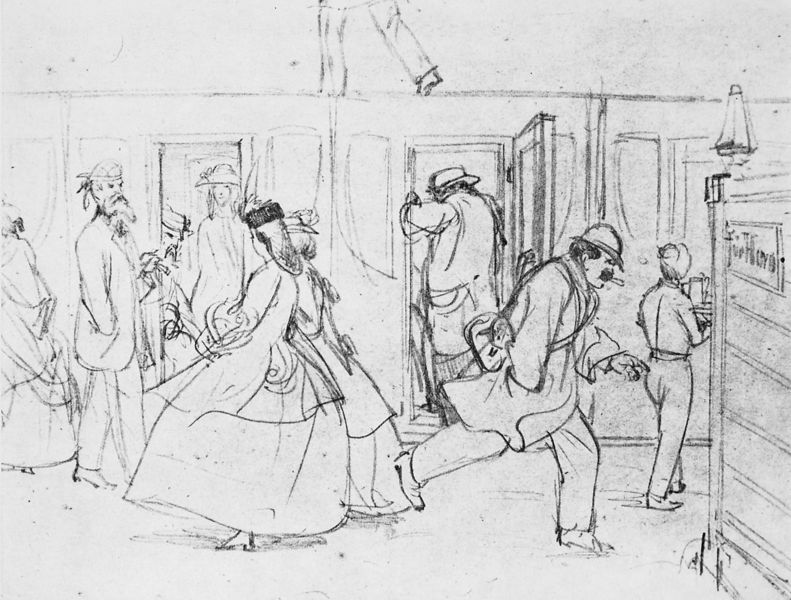
Titel: Am Haltepunkt
Künstler: Adolph Menzel
Institution: Berlin, Staatliche Museen zu Berlin, Preußischer Kulturbesitz
Schlagwörter: mann, weiß, frauen, menschen, damen, frau, holz, hut, kleid, kleider, lampe, männer, schwarz, skizze, tür, zeichnung, dame, herren, bart, kneipe, wand, tablett, tragen, vollbart, gewänder, türen, schuhe, laufen, zug, treppe, karikatur, rauchen, zigarre, warten, gehrock, melone, schild, tusche, kohle, schwarzweiss, grafisch, radierung, hast, bahnhof, bleistift, kelner, tasche, entwurf, stift, zigarette, reise, bahn, eisenbahn, bahnsteig, reisende, eilen, alltagsszene, straßenbahn, tram, reisen, eile, bretterwand, haarnetz, freuen, stress, boy, eilig, 19. jahrhundert, 1910, reuchen, weng, lamge